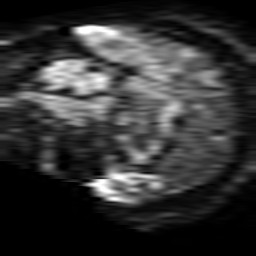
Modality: TRACE
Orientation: sagittal
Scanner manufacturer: philips
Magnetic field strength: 3 T
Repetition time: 3.795 s
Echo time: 0.06119 s